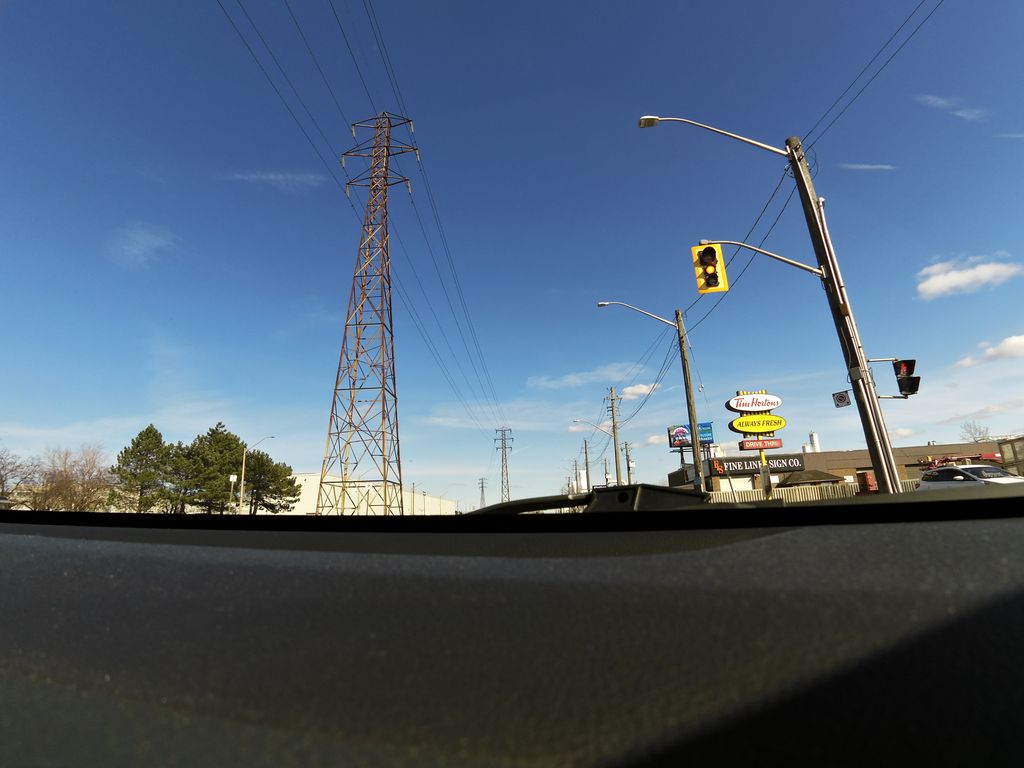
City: hamilton